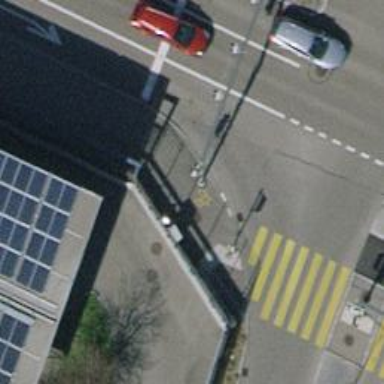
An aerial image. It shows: Asphalt sidewalk path.